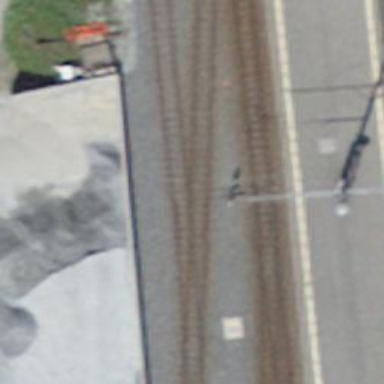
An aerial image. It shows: Single narrow-gauge railway track in service yard.